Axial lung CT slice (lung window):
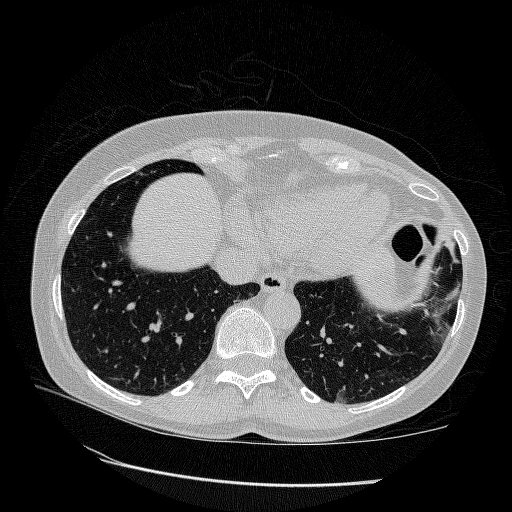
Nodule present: no